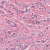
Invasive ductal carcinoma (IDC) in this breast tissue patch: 1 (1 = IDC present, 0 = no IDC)